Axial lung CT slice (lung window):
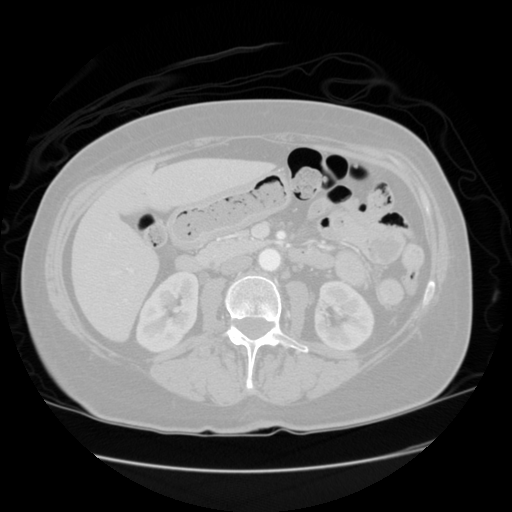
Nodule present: no